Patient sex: M
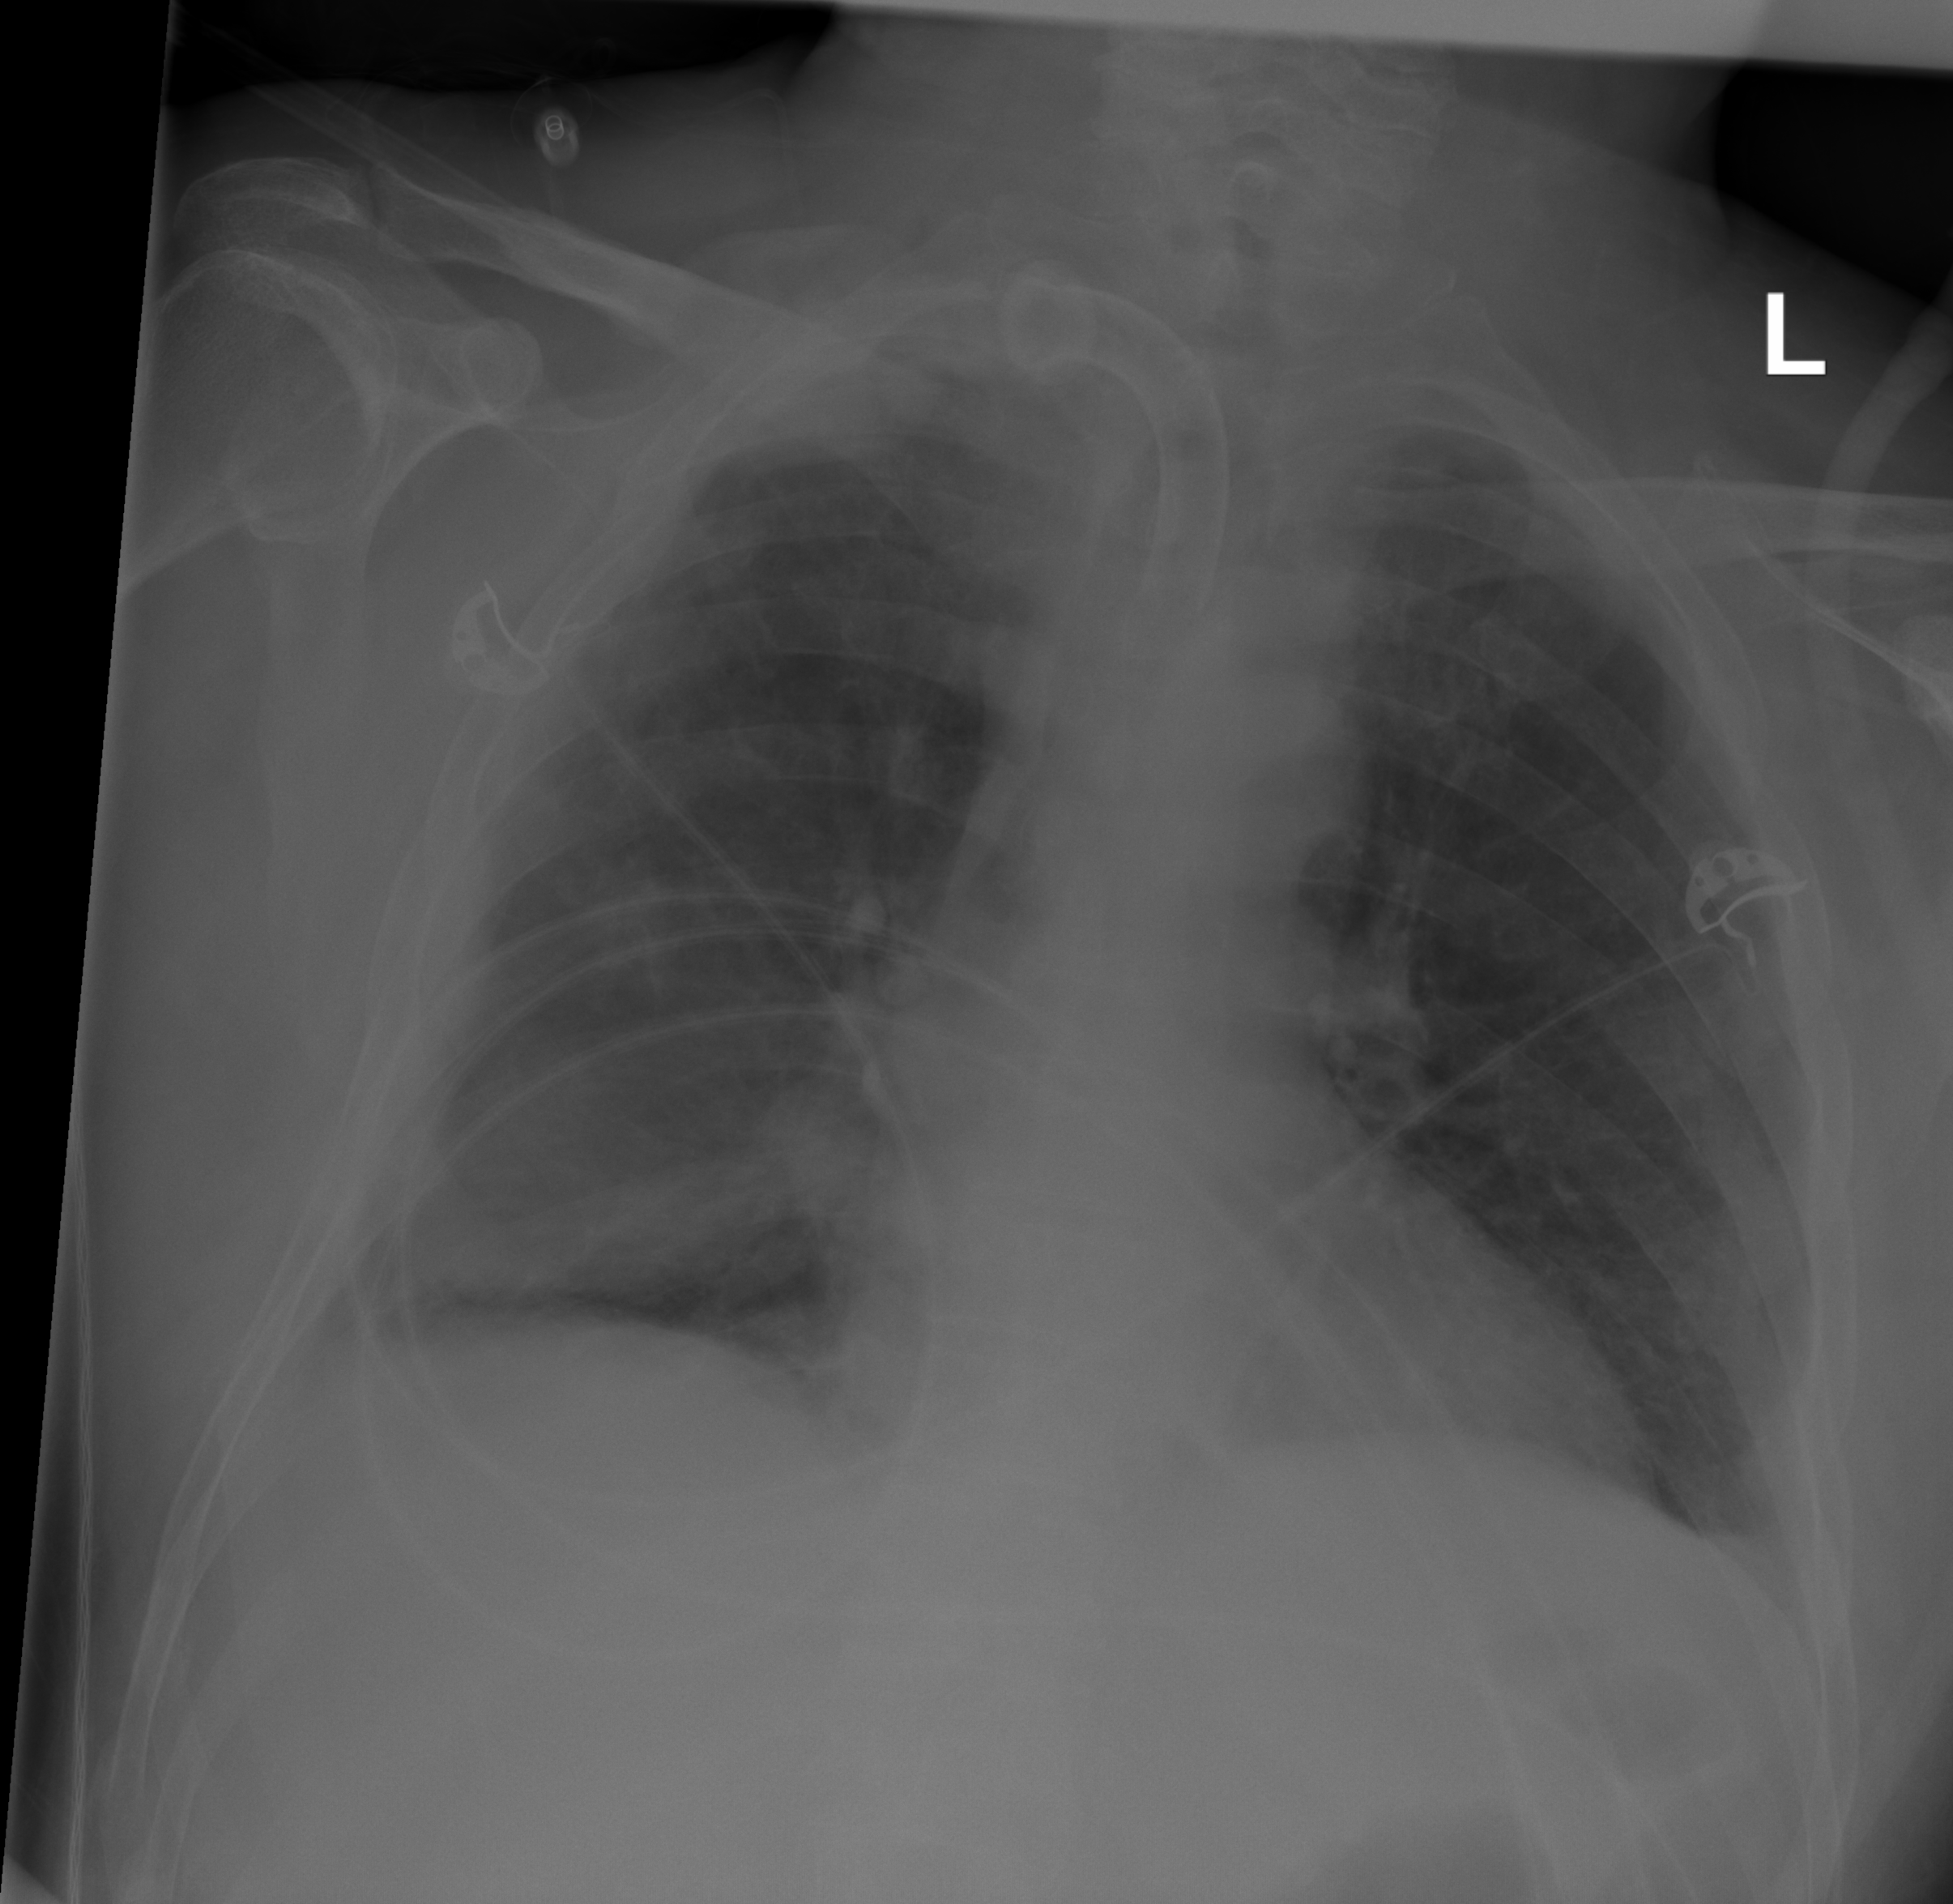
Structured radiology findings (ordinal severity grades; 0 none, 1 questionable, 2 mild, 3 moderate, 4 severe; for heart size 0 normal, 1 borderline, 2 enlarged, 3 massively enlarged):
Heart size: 0
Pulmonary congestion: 2
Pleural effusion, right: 2
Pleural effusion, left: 0
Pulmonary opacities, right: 2
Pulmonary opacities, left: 2
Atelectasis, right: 2
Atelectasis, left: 0